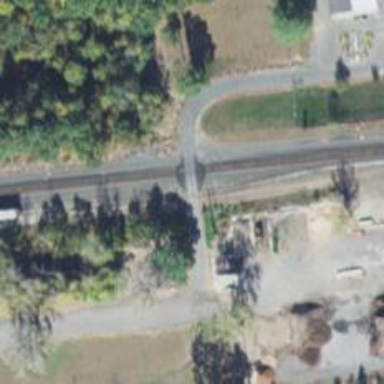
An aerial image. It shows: Level crossing along the railway.